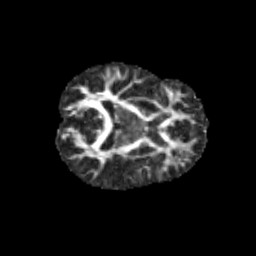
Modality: FA
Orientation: axial
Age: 10
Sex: female
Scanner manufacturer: siemens
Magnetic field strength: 3 T
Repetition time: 3.8 s
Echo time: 0.07 s